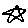
Label: star